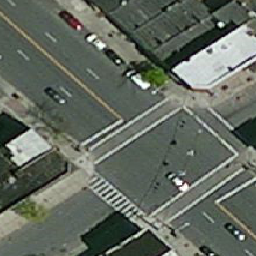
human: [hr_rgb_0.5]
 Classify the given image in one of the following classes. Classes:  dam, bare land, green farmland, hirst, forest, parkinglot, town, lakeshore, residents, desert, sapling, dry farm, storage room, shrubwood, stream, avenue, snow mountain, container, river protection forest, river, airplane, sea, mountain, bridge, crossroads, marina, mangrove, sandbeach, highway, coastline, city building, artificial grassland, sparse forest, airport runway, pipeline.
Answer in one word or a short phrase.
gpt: crossroads